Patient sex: M
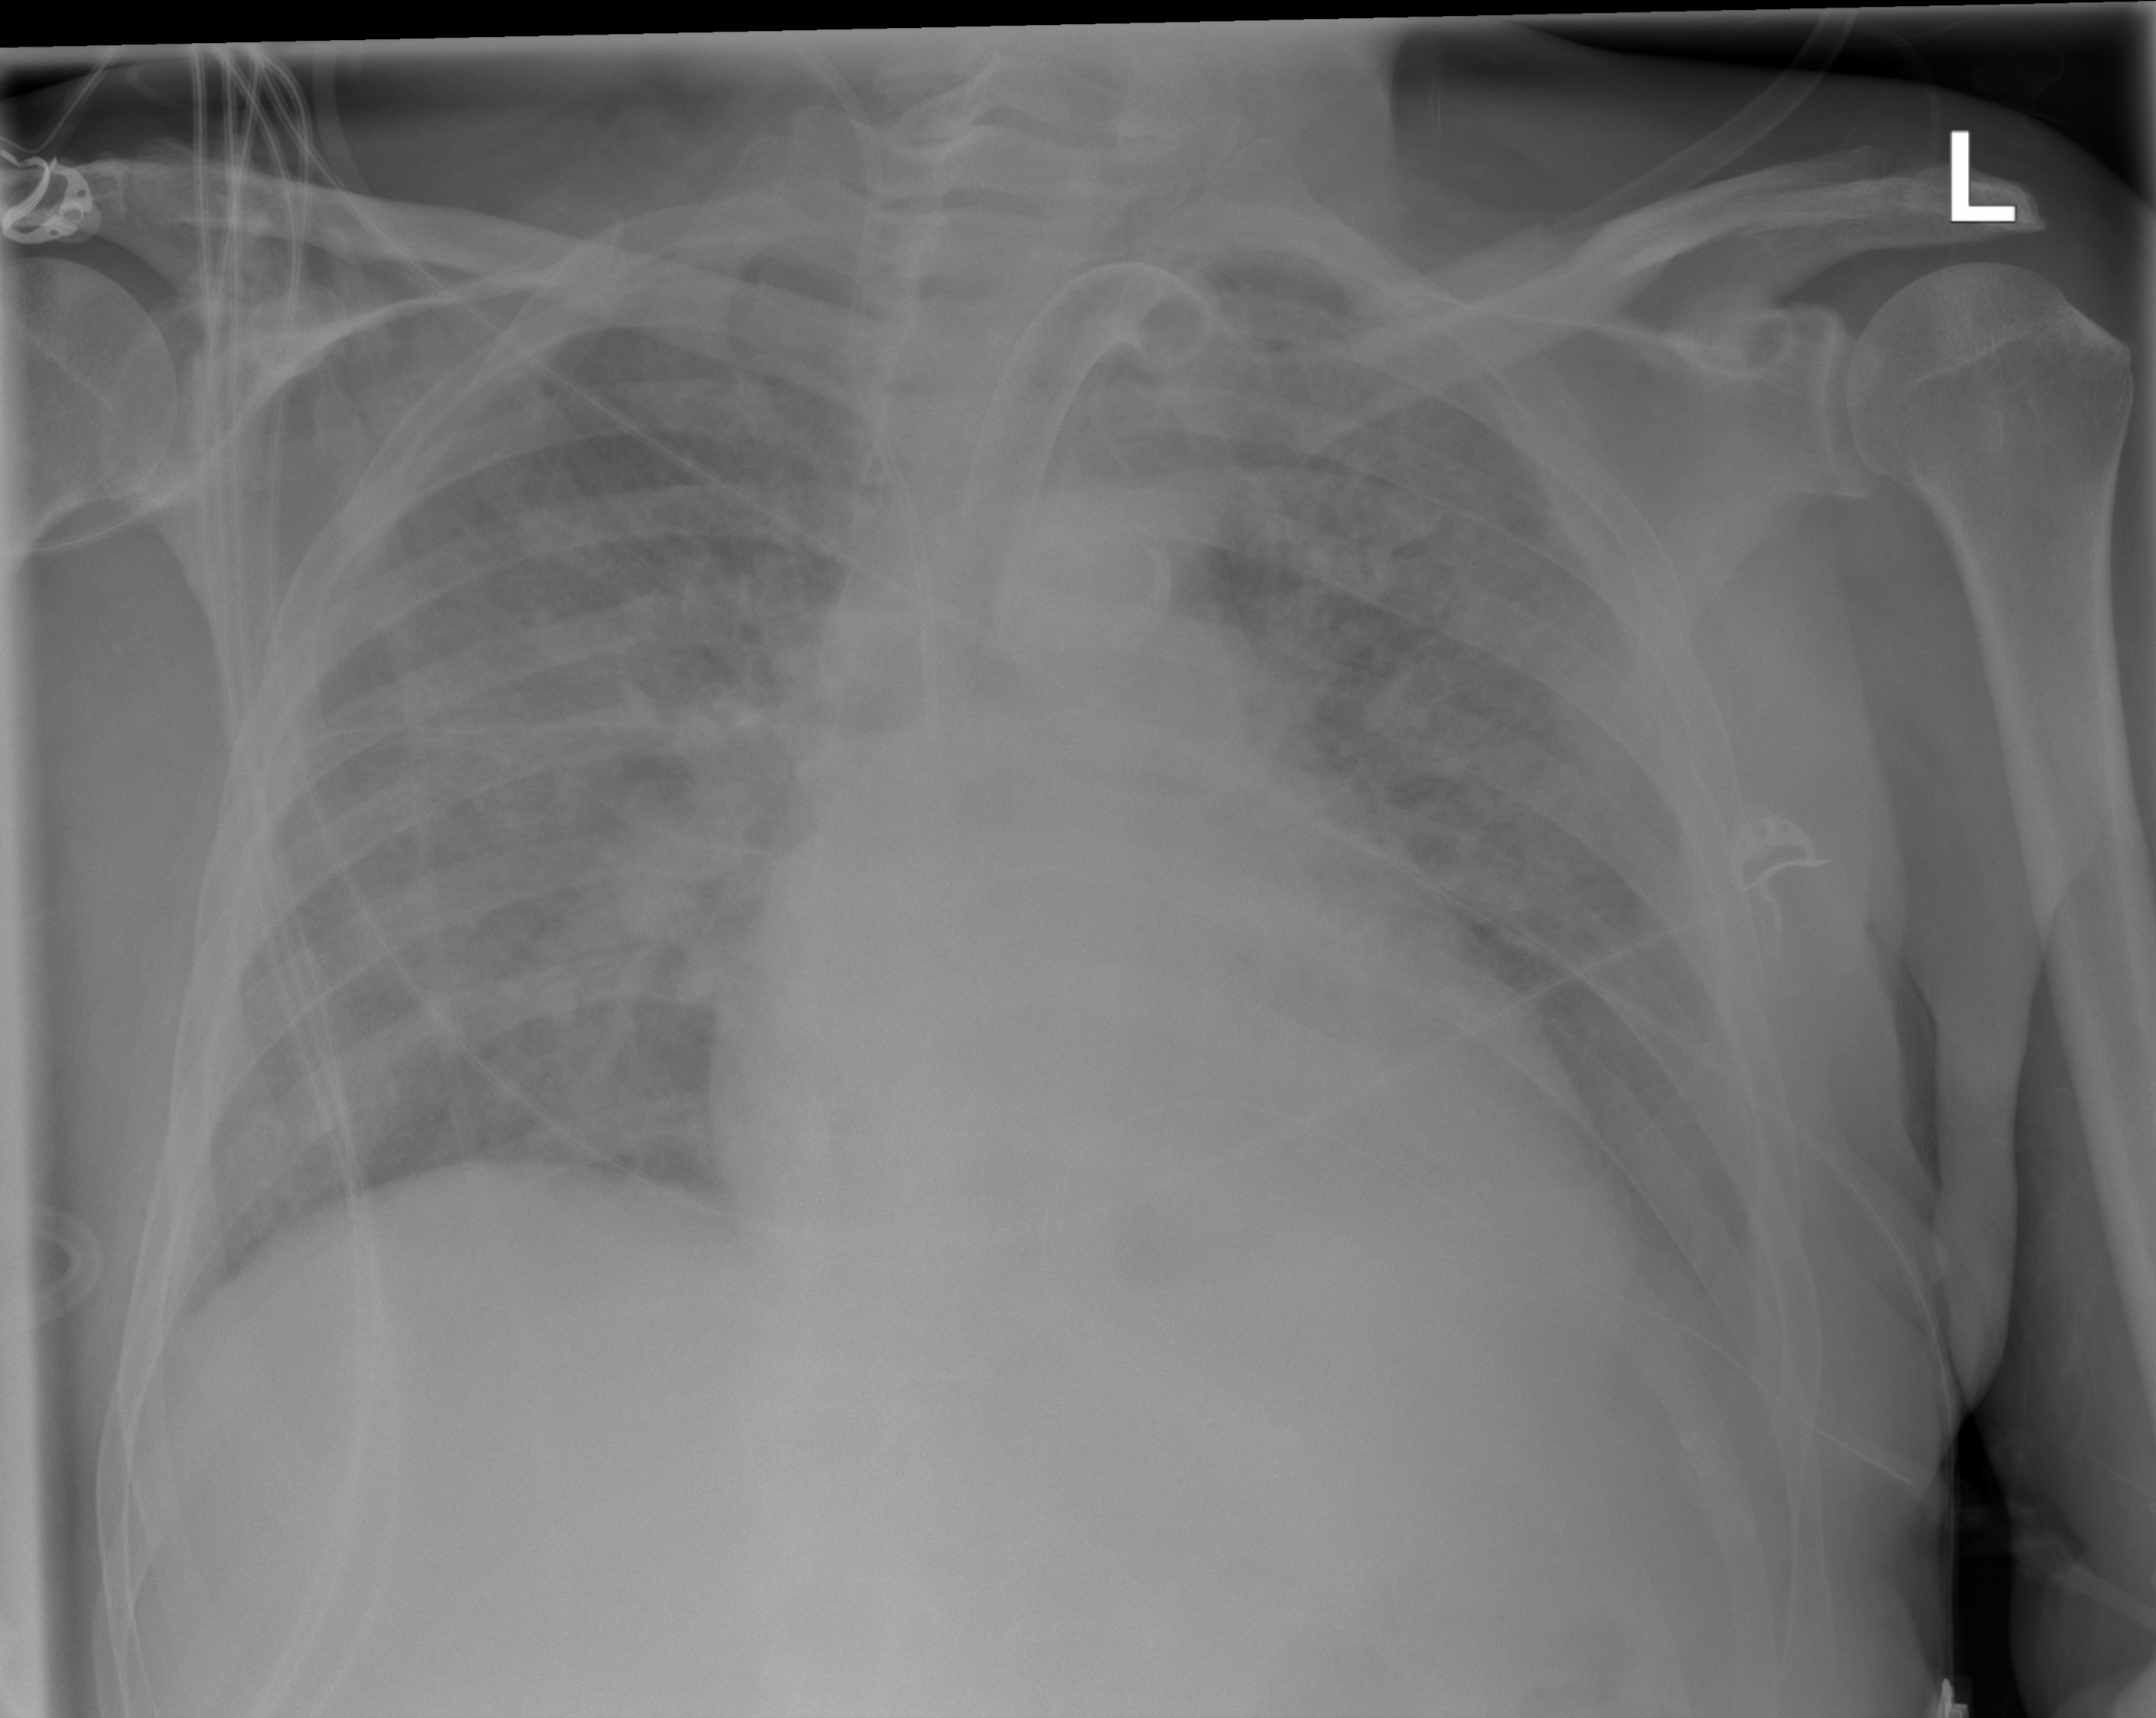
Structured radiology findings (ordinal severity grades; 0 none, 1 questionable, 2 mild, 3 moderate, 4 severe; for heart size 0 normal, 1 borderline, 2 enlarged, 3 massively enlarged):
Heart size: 2
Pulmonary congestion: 3
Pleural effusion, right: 0
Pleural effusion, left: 2
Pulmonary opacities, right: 3
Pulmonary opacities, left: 3
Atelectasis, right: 0
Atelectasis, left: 0